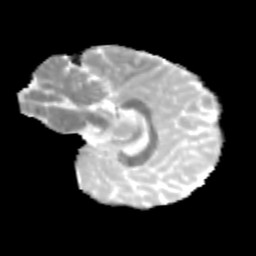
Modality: MD
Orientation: sagittal
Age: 10
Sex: female
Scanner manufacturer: siemens
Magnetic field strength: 3 T
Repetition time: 3.8 s
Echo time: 0.07 s